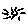
Label: sun